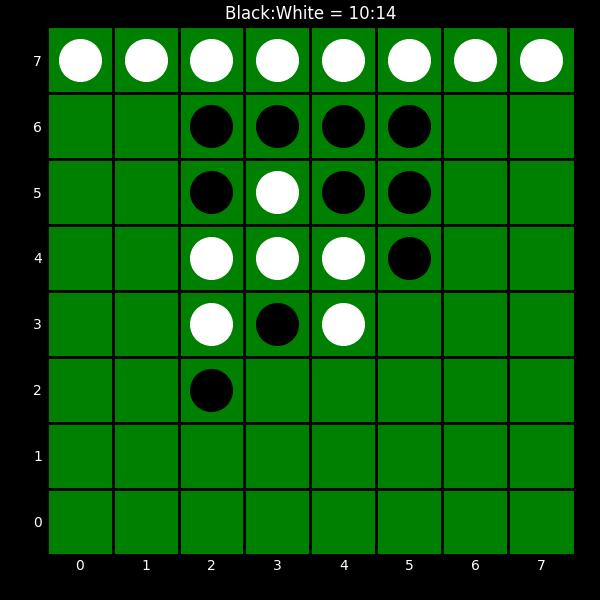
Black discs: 10
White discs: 14